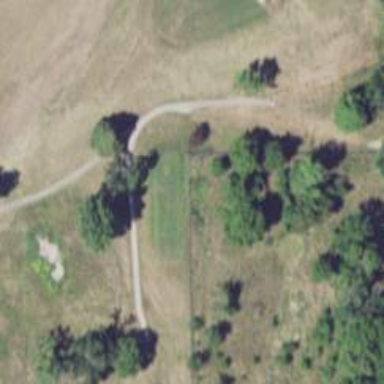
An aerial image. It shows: Path for both roads and golfers.